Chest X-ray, AP view. Patient: 61 years old, sex M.
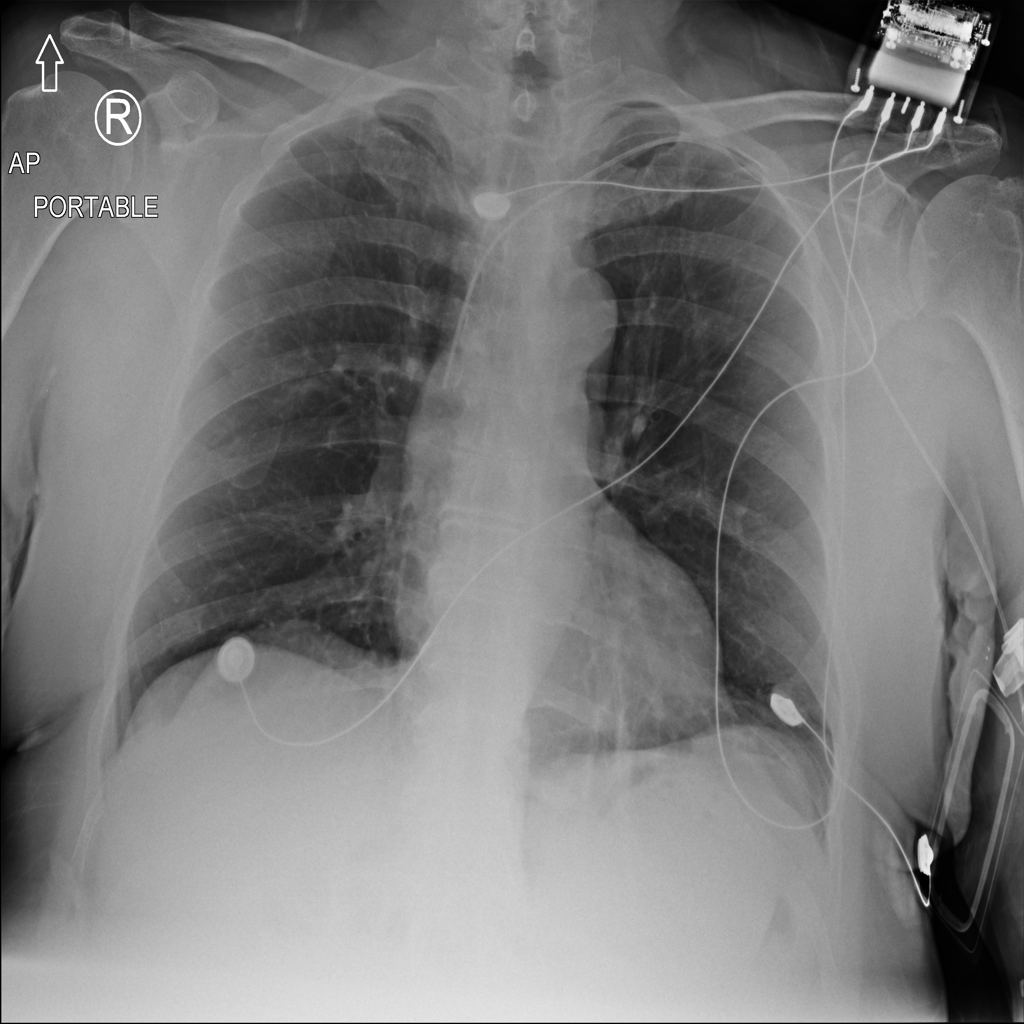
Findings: No Finding